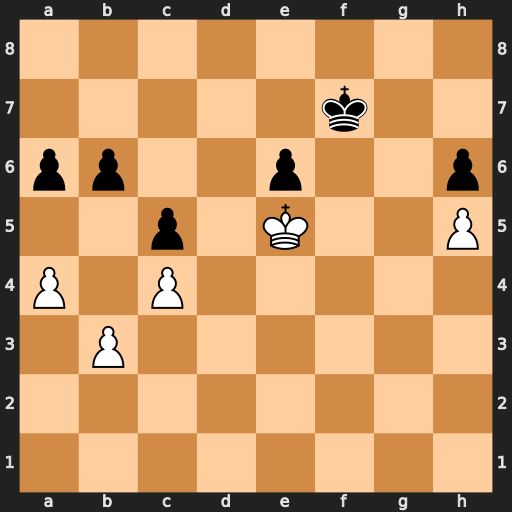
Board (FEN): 8/5k2/pp2p2p/2p1K2P/P1P5/1P6/8/8
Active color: w
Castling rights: -
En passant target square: -
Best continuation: a5 bxa5 Kd6 e5 Kxe5